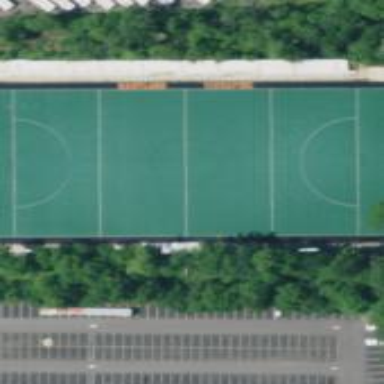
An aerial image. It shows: Pitch with artificial turf designated for field hockey and lacrosse.